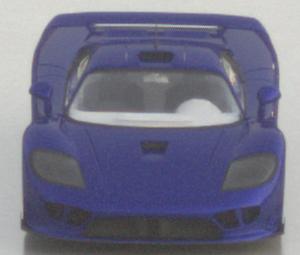
Make: Saleen
Model: S7
Detailed model: -
Model produced from: 2000
Model produced until: 2008
Doors: 2
Color: blue
Road condition: wet road
Daytime: sunrise or sunset
Contrast: low contrast